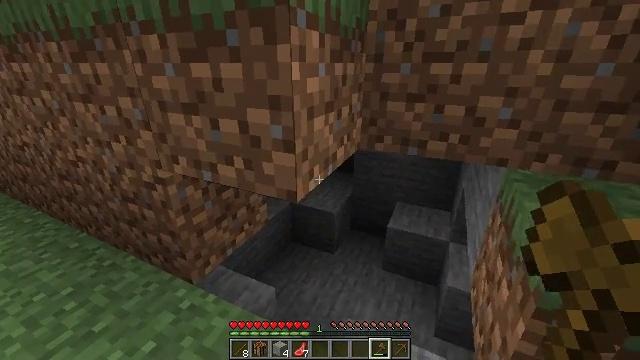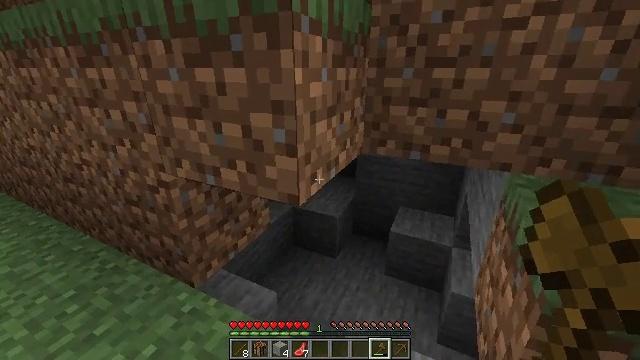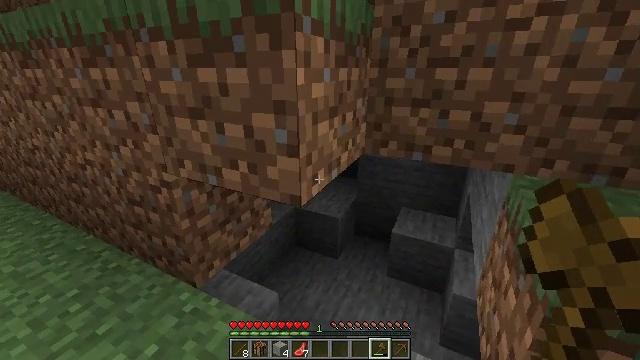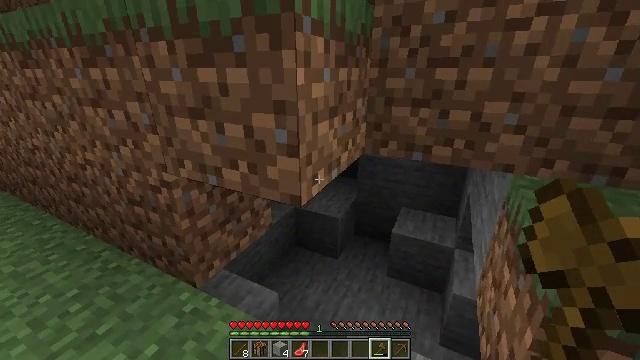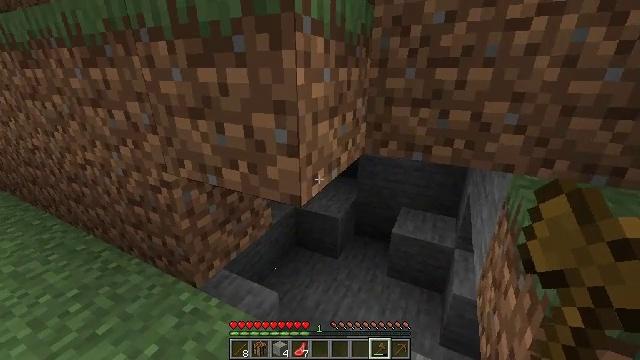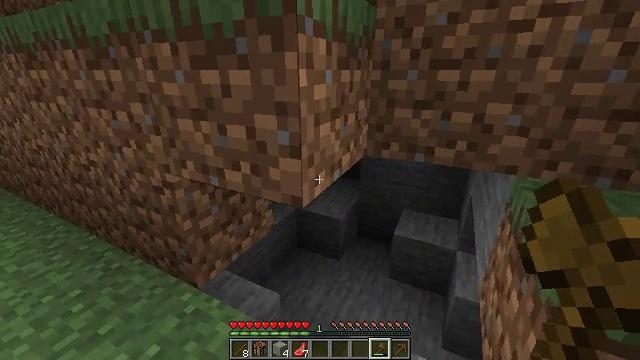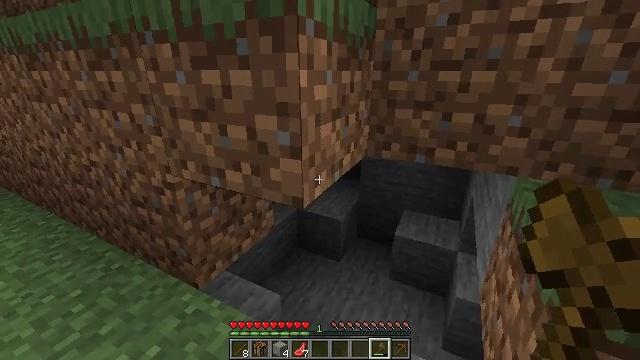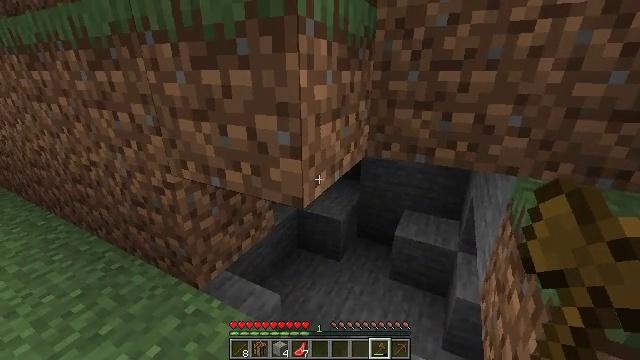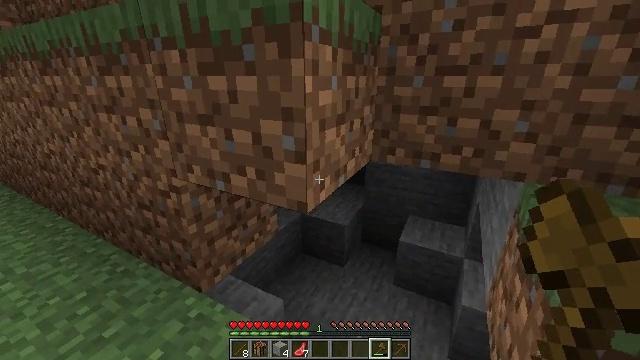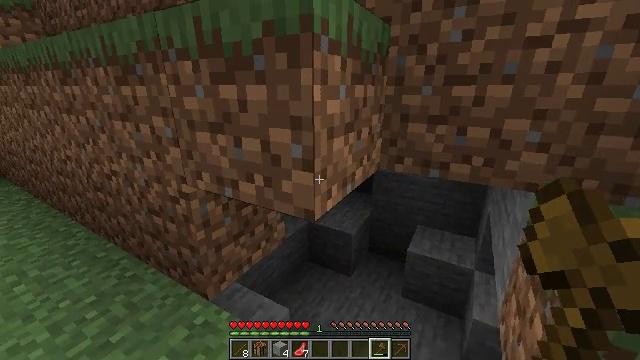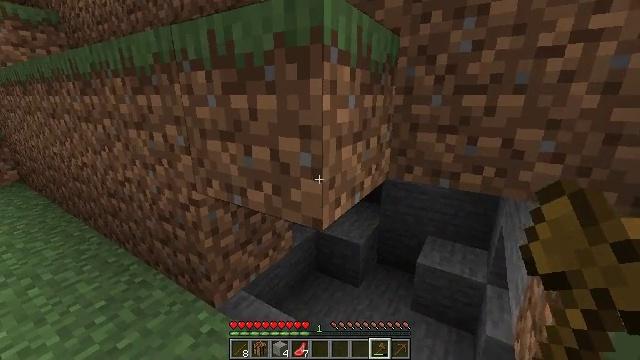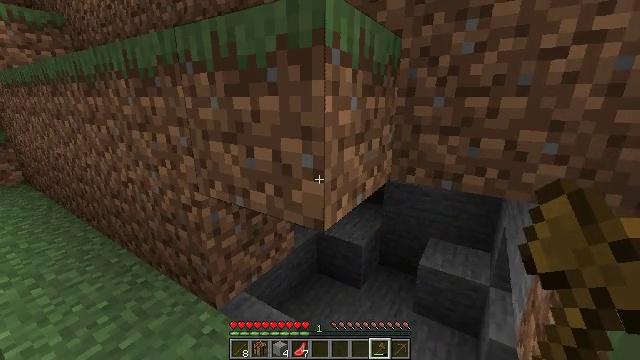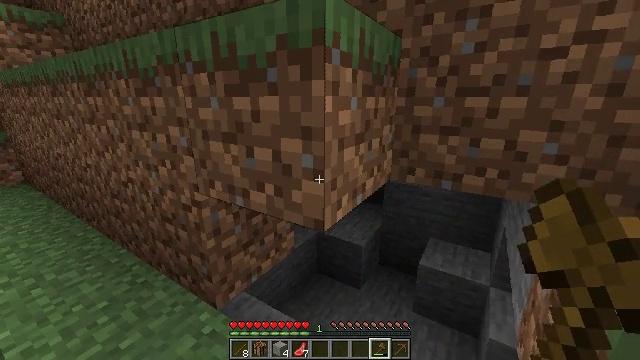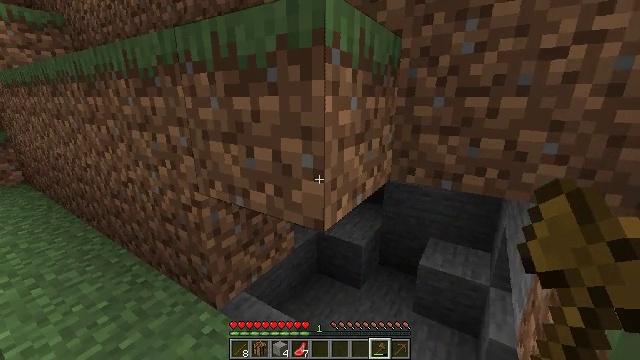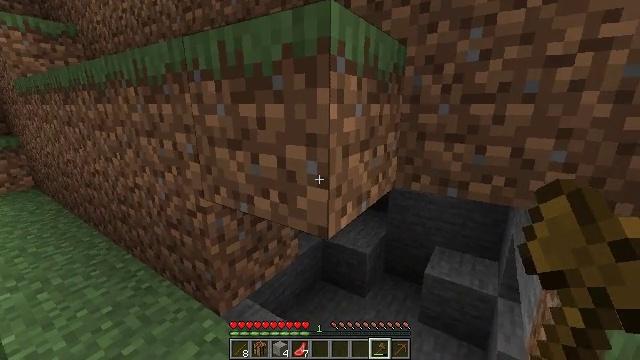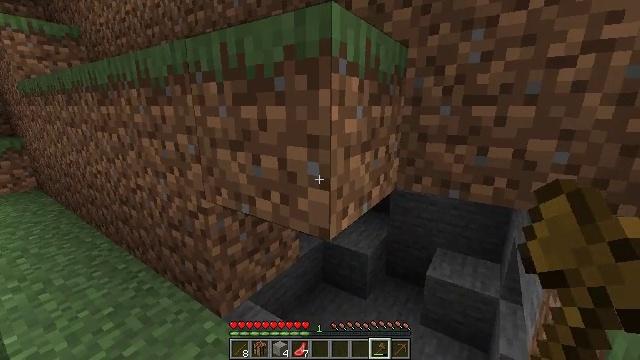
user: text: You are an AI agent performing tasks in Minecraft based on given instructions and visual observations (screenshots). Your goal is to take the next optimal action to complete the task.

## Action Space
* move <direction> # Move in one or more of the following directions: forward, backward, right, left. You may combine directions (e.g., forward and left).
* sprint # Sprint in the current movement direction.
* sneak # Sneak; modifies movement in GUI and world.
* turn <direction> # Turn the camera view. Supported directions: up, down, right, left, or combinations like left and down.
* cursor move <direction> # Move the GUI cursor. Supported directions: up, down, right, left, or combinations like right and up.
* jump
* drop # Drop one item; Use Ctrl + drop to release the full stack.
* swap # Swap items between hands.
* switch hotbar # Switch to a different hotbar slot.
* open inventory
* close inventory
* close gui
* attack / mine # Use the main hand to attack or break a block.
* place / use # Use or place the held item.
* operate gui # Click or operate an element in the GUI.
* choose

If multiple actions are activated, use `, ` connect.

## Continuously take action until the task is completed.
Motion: motion action
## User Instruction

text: Collect the grass block using a shovel.
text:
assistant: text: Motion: no_op
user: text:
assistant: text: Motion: no_op
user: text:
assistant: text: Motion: no_op
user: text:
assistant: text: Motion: no_op
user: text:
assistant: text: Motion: no_op
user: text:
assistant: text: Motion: no_op
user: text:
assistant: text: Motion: no_op
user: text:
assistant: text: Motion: turn left and up
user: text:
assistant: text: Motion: turn left and up
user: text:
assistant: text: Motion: turn left and up
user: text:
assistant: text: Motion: no_op
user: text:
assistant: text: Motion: no_op
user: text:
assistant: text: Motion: no_op
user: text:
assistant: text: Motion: turn left and up
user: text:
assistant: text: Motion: no_op
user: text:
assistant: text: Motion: no_op
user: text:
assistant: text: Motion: no_op
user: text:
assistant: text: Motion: turn up
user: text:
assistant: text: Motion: no_op
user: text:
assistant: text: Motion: no_op
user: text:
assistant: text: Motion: no_op
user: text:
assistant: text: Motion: no_op
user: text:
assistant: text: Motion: no_op
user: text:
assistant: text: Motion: attack / mine
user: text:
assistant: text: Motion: attack / mine
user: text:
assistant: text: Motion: attack / mine
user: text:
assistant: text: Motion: attack / mine
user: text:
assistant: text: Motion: attack / mine
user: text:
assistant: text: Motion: attack / mine
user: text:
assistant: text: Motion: attack / mine